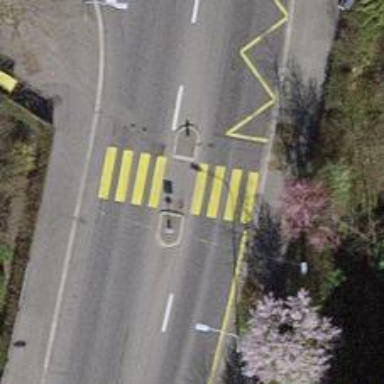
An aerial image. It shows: Marked and uncontrolled crossing with island.